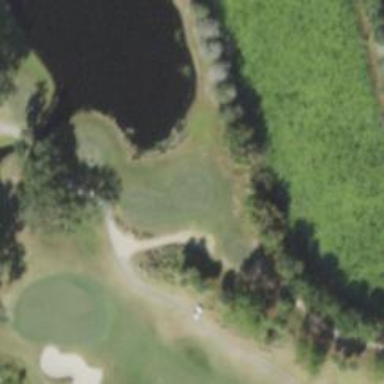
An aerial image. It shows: Golf cartpath that is also road path.